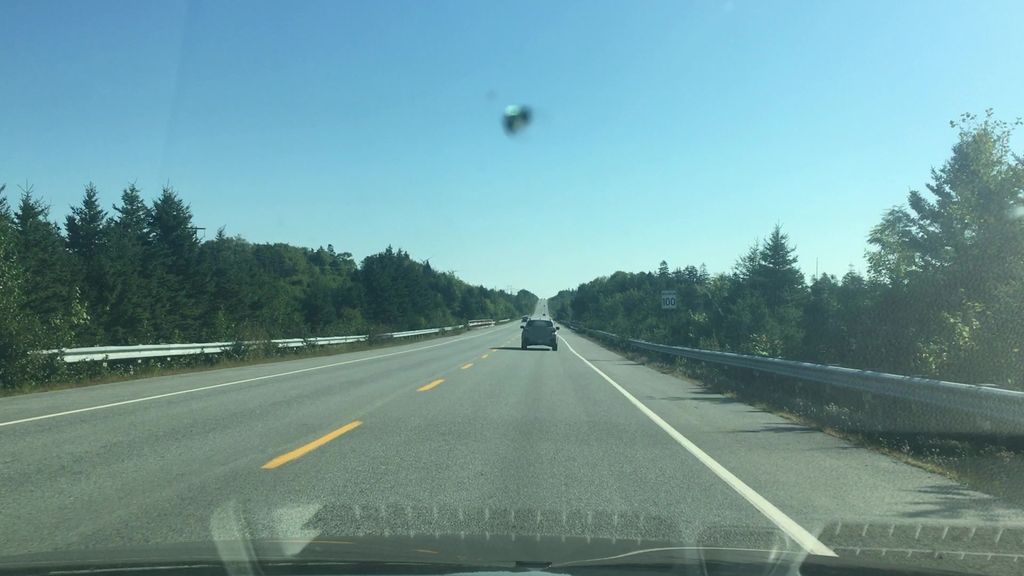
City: halifax